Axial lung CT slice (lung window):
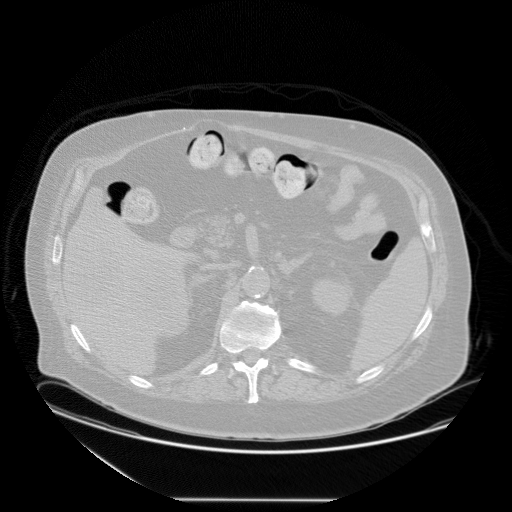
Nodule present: no